Question: I am following this <URL> and I don't have the Developers Option in my Pebble App Setting when I look at Application Manager. Any idea why is that and how I can find it? I have a Samsung Galaxy S6.
'Pebble app > Settings > Developer Options' and tick 'Enable Developer Connection'.

There's no such 3 lines for the app setting as shown in this <URL>
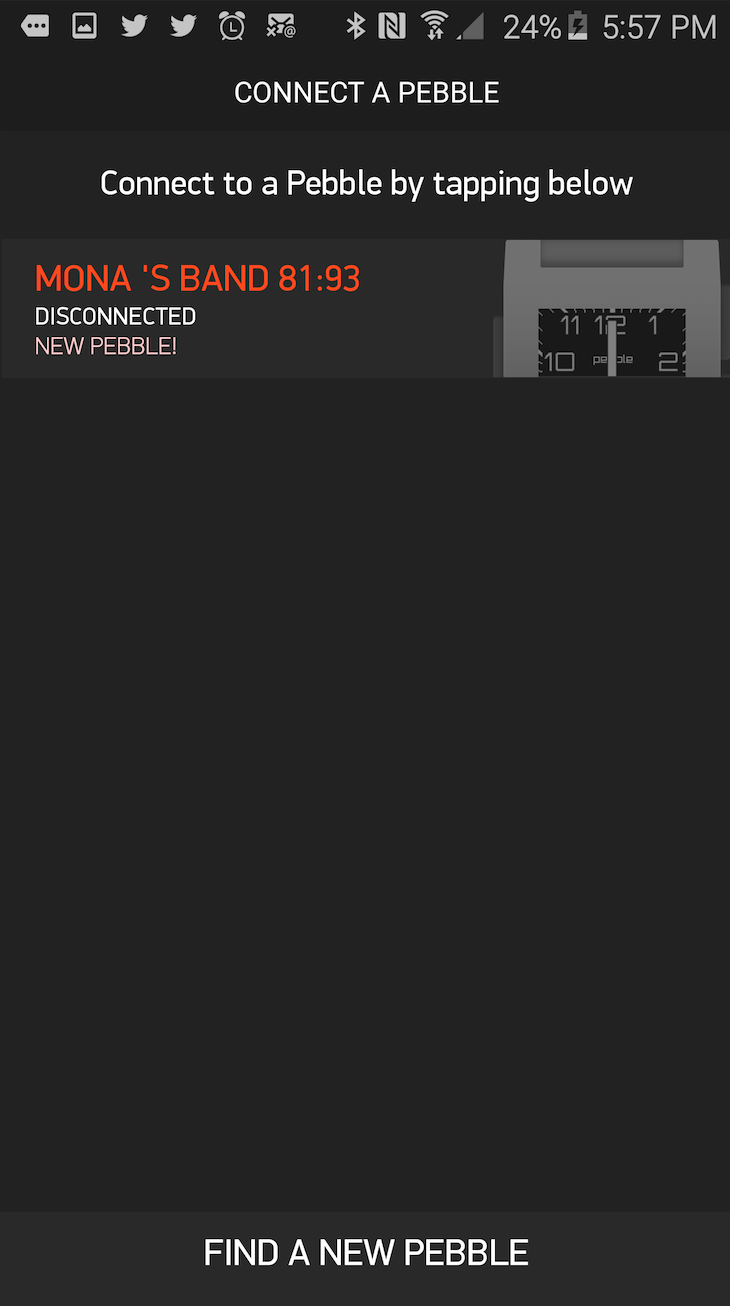
Answer: The manual you linked to seems to be the right set of steps.
The screenshot you posted though indicates you do not have a Pebble connected, which may be the root of the problem. I believe the developer option only appears if a Pebble watch is actually connected. Once its enabled, it will stay that way though.